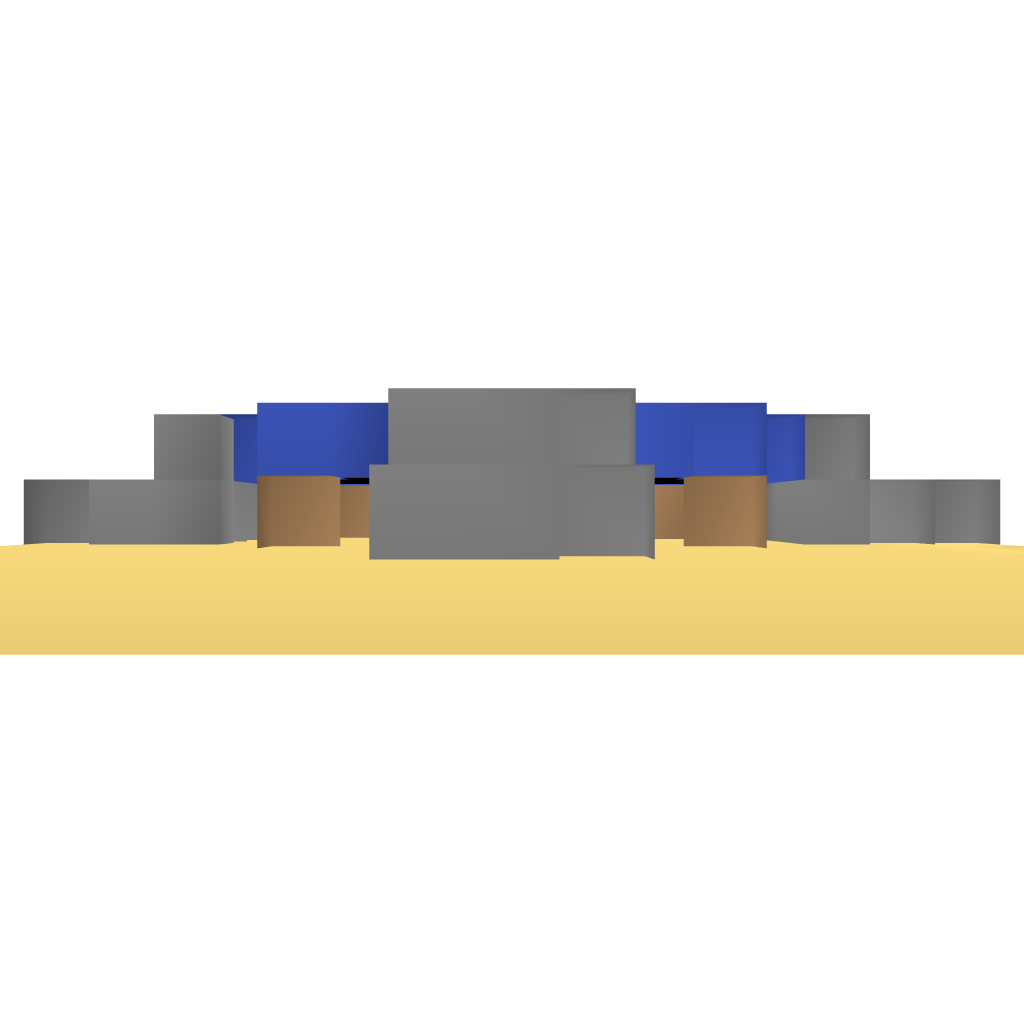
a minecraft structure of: Trampoline bad low quality